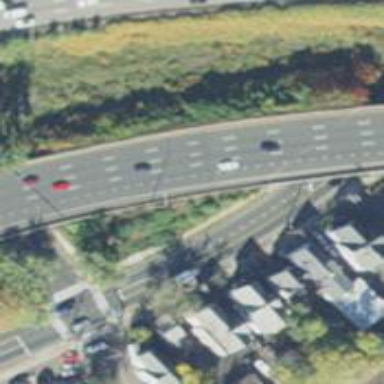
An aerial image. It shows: Motorway.